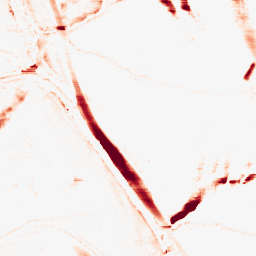
Category: morphological
Decomposition family: morphological_rect
Decomposition parameters: operation: opening
width: 20
height: 5
Upsampling method: quintic
Upsampling parameters: scale: 2
Upsampling scale: 2